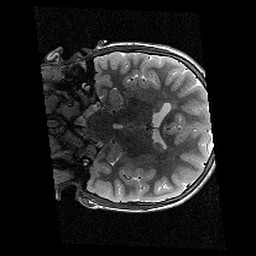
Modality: T2w
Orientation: coronal
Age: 13
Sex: female
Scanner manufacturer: siemens
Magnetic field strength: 3 T
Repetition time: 9.23 s
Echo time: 0.067 s